Question: I have page with some control like picture. i want to add these control dynamically and when user click add those control add dynamically. how can i implement this? i want to use template control or something like this.

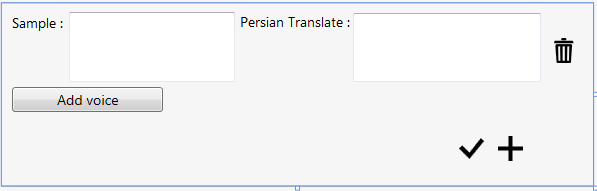
Answer: According to me using 'Implicit Data Templates' is much easier then anything else 'User Control' also a Good Choice but 'Data Templates' OR 'Implicit Data Templates' are much better.
Take a Look <URL>